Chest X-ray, AP view. Patient: 23 years old, sex M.
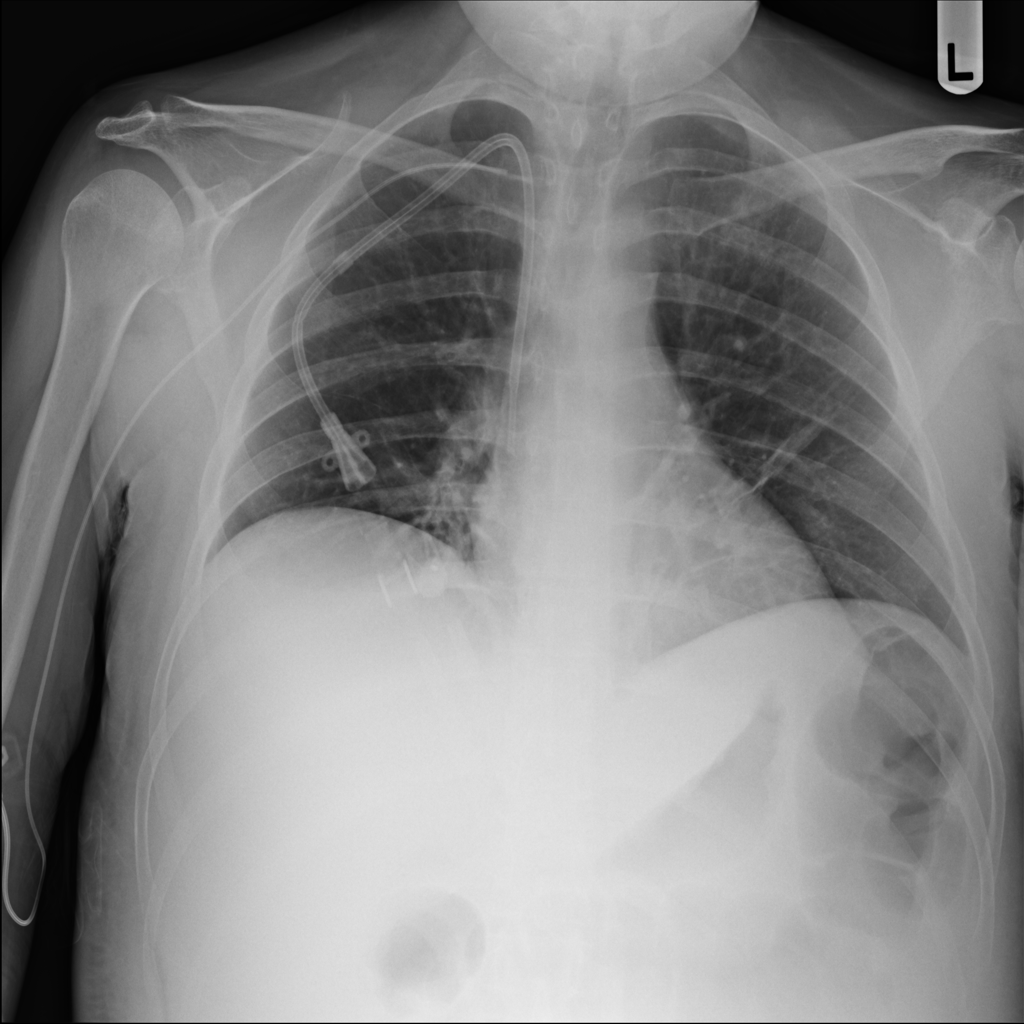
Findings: Infiltration